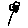
Label: flower